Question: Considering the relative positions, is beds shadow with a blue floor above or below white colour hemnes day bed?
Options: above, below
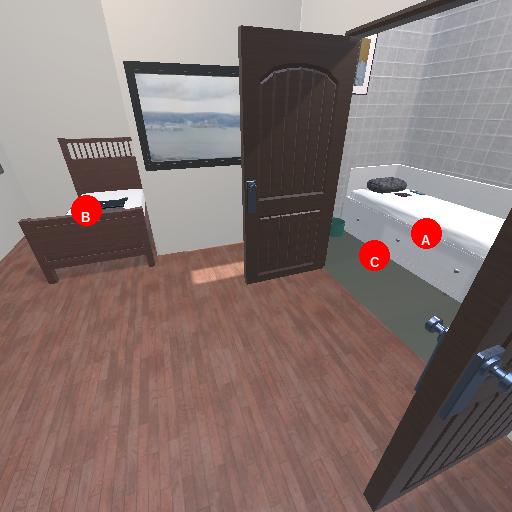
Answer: above